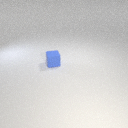
small blue rubber cube